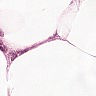
Metastatic tissue present: yes